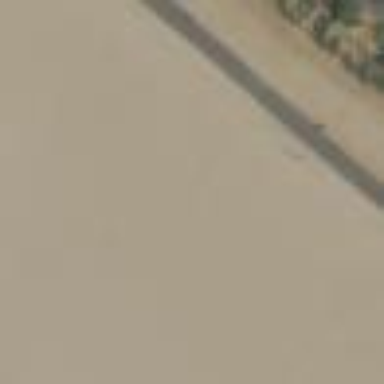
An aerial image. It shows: Sandy pitch for beach volleyball.